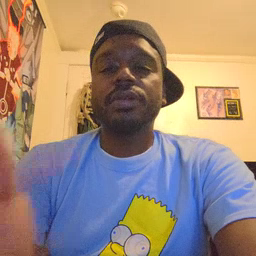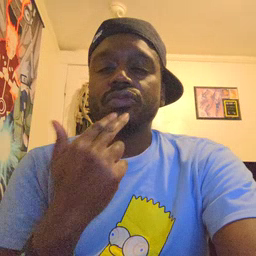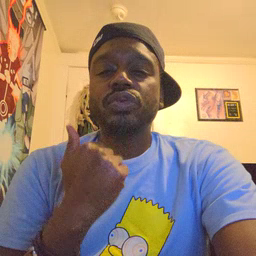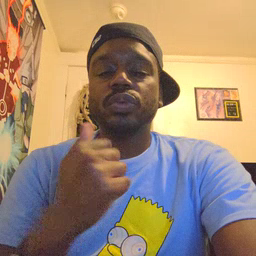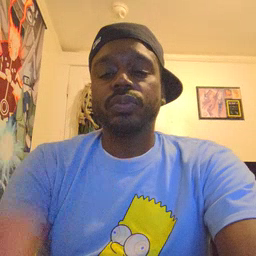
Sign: cute